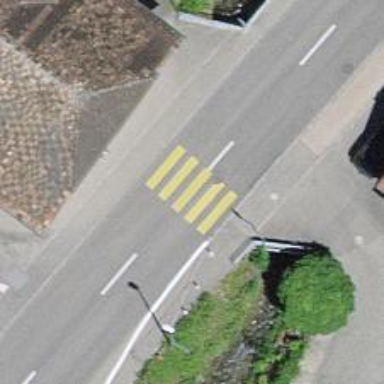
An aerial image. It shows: Zebra crossing on the road.